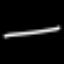
Label: line